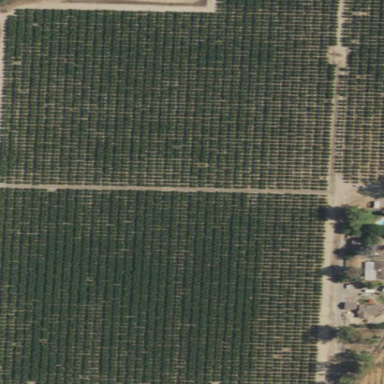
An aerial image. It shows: Vineyard where grapes are grown.